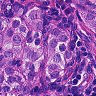
Metastatic tissue present: yes